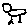
Label: bird